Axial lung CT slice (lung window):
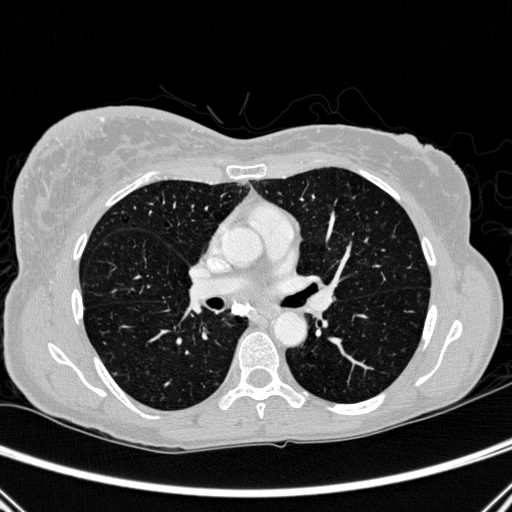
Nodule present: no